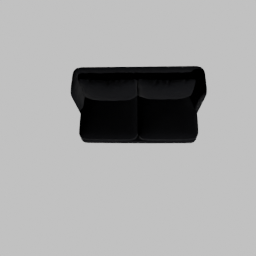
Label: furniture